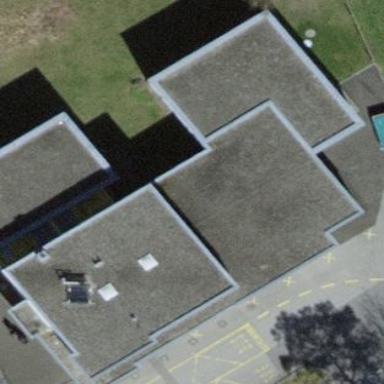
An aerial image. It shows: Commercial building.